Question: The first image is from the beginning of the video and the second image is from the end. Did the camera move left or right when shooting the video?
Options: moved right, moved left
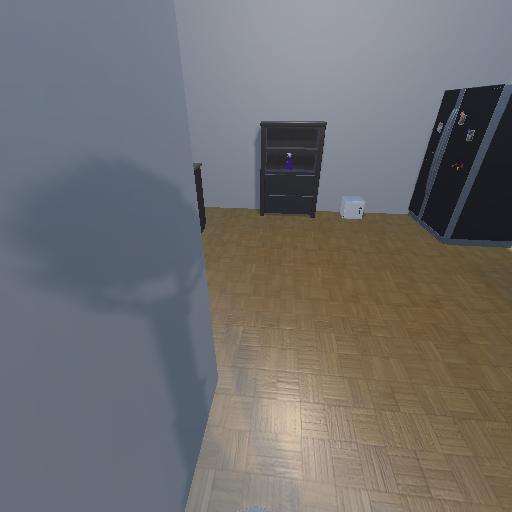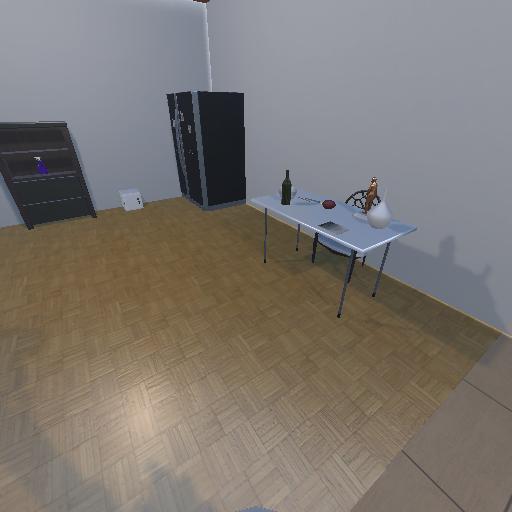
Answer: moved right